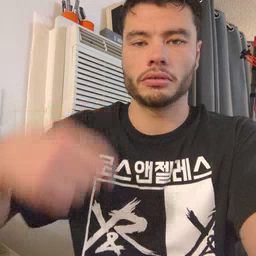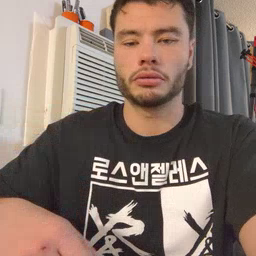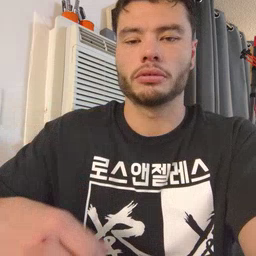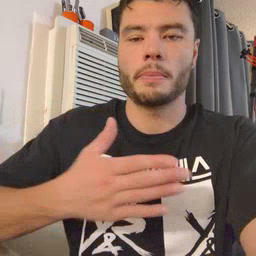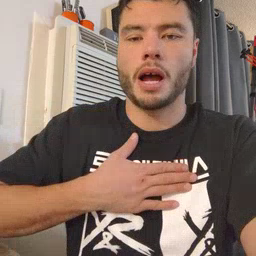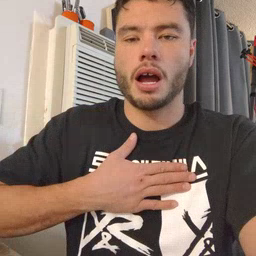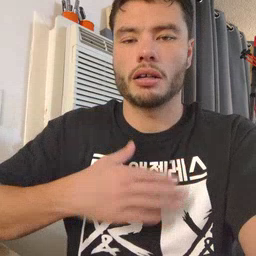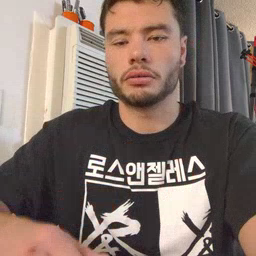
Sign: minemy